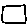
Label: square